Question: There is a database exams having a table exam.
I want to run a query stored in '$sql_query'.
Output it is showing in localhost SQL server is :

But while using it in php it is showing me only single row.
'''
$sql_query = "SELECT * FROM exam_timing AS et INNER JOIN exam_details AS ed
ON et.exam_id = ed.Id WHERE et.Admin_Id = '$username'";
$ids = mysqli_fetch_array(mysqli_query($db_exams, $sql_query), MYSQLI_NUM);
foreach($ids as $id) {
echo $id," ";
}
'''
Output of this is :
'''
27 113 15:59:00 2020-12-25 30 2 pb 113 php BCA 2 1
'''
It should show two rows.
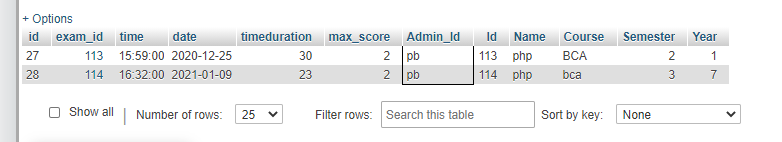
Answer: 'mysqli_fetch_array' only fetches the <URL> of the result as an array and increments the result set row pointer
Use the function 'mysqli_fetch_all'
'''
$ids = mysqli_fetch_all(mysqli_query($db_exams, $sql_query), MYSQLI_NUM);
'''
More details on mysqli_fetch_all <URL>